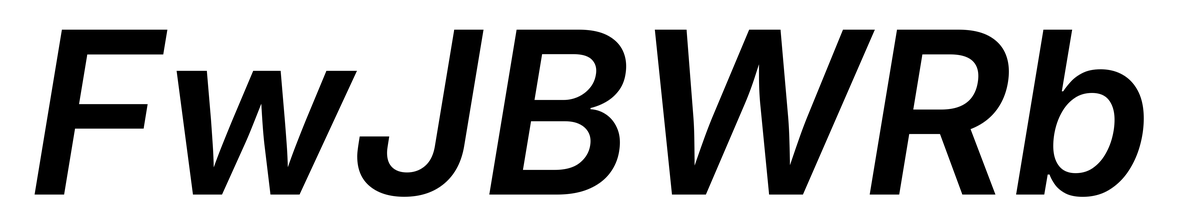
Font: Inter-Italic_SemiBold_Italic